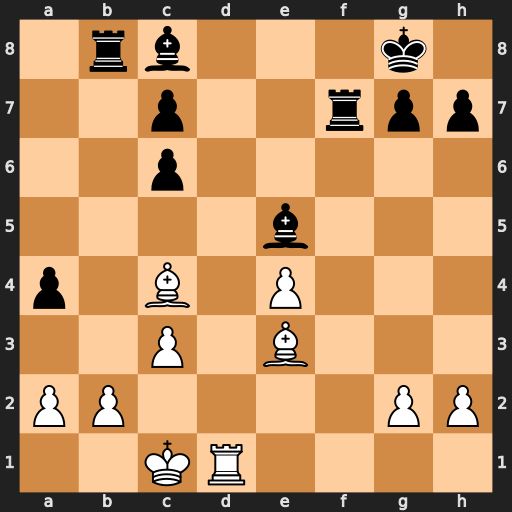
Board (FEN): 1rb3k1/2p2rpp/2p5/4b3/p1B1P3/2P1B3/PP4PP/2KR4
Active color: w
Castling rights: -
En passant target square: -
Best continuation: Rd8#